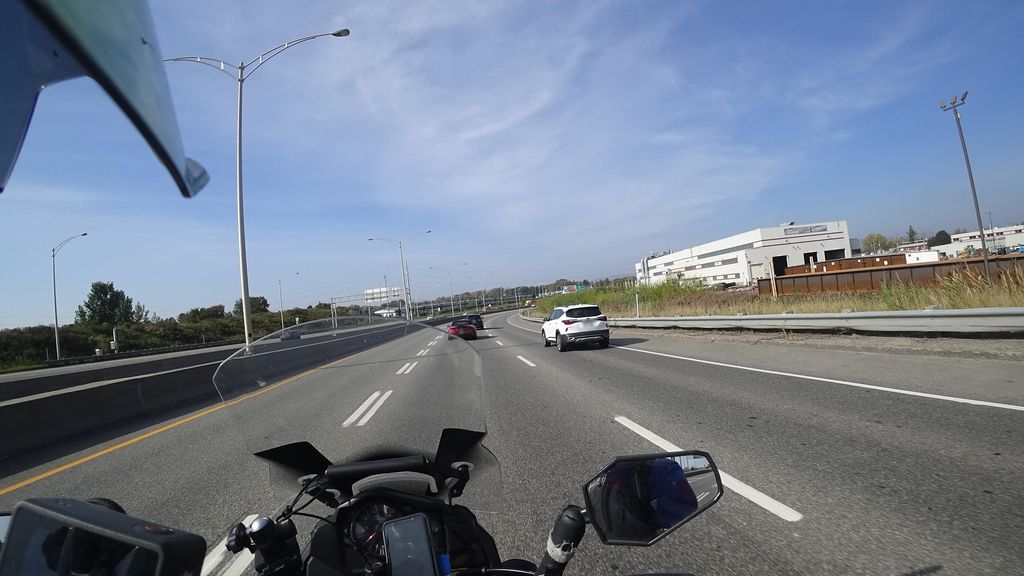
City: quebec_city